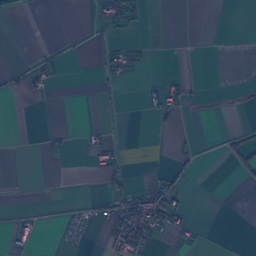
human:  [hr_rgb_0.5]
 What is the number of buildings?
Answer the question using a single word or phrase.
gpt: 727

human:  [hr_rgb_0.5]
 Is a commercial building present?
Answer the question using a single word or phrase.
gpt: yes

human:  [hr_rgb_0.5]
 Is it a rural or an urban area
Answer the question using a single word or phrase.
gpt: urban

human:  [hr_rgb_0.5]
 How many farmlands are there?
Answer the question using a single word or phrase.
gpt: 36

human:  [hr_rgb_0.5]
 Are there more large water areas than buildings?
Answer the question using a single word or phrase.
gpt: no

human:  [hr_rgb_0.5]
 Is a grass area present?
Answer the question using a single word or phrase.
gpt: yes

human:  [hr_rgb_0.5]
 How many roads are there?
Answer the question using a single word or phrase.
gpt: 166

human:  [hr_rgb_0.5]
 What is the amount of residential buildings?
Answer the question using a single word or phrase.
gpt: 712

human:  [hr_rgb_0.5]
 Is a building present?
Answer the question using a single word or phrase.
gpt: yes

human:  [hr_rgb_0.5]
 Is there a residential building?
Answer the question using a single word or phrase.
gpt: yes

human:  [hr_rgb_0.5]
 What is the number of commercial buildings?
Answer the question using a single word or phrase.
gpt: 7

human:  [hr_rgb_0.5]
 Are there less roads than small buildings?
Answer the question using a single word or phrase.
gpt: yes

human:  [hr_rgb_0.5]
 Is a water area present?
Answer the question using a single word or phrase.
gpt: yes

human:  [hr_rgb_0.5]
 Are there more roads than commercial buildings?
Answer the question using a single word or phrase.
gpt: yes

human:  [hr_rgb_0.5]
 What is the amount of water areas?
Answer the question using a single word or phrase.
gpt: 21

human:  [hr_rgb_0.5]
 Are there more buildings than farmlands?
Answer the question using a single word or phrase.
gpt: yes

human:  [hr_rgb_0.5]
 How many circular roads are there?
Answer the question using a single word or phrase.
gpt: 0

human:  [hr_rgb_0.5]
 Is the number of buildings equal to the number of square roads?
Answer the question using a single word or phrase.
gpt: no

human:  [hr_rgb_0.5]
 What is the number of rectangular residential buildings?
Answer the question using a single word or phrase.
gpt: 473

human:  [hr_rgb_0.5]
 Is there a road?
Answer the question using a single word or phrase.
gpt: yes

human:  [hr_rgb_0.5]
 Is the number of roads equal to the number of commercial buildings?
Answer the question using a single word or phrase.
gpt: no

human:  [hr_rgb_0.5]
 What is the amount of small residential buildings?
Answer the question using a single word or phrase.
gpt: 705

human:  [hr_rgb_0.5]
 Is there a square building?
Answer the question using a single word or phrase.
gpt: yes

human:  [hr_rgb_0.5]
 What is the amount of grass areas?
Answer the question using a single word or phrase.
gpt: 92

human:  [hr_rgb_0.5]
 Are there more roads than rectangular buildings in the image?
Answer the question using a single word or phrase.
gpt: no

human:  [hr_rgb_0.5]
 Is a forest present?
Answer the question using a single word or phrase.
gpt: yes

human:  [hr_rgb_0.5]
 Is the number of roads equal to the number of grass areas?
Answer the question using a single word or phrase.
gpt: no

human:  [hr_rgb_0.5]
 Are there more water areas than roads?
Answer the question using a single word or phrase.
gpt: no

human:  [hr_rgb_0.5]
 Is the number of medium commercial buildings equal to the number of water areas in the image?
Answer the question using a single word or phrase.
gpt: no

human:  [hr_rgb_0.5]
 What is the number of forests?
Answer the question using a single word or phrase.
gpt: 46

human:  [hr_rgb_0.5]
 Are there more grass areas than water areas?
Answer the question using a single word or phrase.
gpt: yes

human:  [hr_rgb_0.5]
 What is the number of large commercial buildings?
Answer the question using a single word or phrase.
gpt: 0

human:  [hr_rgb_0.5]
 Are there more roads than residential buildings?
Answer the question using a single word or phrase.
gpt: no

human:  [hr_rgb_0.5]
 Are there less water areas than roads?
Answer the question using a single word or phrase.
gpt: yes

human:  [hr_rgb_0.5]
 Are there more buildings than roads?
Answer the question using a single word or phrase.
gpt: yes

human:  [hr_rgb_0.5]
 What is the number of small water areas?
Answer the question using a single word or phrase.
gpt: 11

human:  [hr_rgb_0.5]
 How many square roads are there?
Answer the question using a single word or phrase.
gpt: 0

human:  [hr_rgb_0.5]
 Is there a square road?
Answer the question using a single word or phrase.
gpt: no

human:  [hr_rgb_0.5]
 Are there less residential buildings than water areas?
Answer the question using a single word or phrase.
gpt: no

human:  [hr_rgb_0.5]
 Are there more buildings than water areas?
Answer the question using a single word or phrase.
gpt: yes

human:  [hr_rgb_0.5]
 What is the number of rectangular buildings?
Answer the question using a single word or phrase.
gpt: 484

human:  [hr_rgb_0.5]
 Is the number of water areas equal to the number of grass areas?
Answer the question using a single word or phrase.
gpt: no

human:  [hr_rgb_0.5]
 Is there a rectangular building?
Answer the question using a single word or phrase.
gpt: yes

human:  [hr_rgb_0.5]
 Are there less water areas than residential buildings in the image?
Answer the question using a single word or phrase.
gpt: yes

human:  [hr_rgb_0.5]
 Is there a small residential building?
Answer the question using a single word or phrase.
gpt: yes

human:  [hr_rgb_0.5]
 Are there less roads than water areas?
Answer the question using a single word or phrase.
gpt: no

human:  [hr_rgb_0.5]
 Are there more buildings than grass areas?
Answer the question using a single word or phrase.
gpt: yes

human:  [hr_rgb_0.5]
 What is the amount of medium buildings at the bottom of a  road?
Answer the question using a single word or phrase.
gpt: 7

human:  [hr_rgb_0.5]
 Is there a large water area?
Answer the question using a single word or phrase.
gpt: yes

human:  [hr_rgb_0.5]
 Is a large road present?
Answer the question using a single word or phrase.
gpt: no

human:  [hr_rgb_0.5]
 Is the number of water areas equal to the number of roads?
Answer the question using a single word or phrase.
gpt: no

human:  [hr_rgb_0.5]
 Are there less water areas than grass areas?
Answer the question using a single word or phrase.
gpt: yes

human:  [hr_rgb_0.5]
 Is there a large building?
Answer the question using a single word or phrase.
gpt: no

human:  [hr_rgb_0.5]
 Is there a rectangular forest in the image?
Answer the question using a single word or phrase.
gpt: yes

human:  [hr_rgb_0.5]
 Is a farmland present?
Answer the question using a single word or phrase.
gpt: yes

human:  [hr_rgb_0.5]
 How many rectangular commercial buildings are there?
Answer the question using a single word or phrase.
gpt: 5

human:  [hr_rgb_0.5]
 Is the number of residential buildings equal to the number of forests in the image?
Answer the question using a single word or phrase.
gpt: no

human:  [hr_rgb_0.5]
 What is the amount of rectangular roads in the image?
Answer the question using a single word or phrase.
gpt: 0

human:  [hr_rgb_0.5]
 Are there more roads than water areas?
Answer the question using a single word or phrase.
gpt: yes

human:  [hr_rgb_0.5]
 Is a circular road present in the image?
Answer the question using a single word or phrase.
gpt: no

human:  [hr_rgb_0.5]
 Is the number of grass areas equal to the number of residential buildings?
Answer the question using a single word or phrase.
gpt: no

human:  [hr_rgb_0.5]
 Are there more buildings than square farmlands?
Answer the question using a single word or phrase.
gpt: yes

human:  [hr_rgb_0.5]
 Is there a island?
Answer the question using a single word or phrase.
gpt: yes

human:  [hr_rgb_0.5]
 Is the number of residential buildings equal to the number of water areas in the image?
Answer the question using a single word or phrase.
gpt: no